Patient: sex M, age 43
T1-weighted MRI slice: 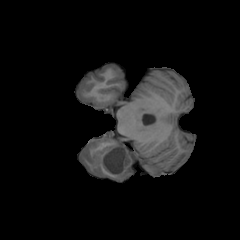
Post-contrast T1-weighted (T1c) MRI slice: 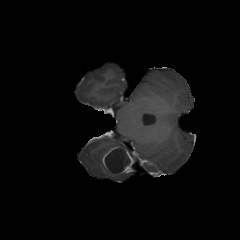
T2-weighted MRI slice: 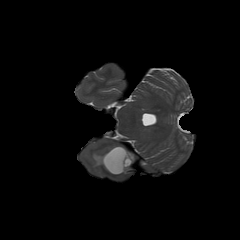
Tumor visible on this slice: yes
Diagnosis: Glioblastoma, IDH-wildtype
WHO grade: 4